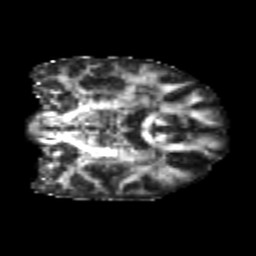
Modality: FA
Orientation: coronal
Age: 20
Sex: male
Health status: healthy
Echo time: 0.074 s